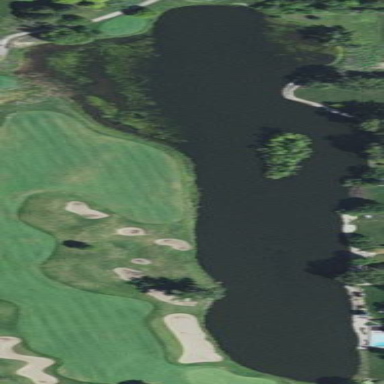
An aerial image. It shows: Water hazard in golf course. The hazard is natural water feature.